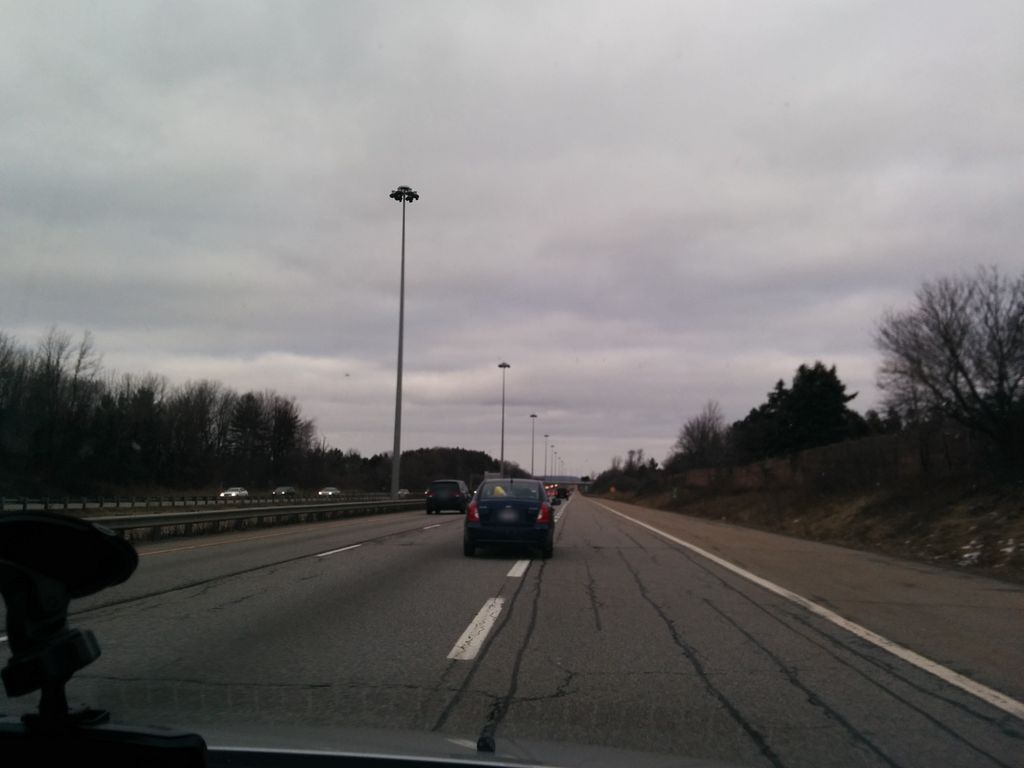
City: hamilton